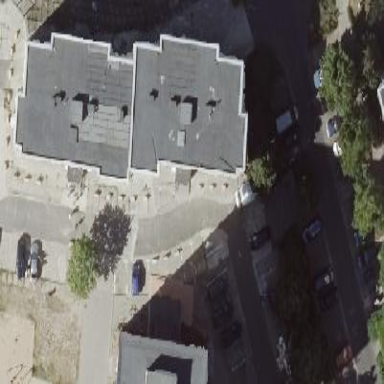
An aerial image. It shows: Flat-roofed apartment building.